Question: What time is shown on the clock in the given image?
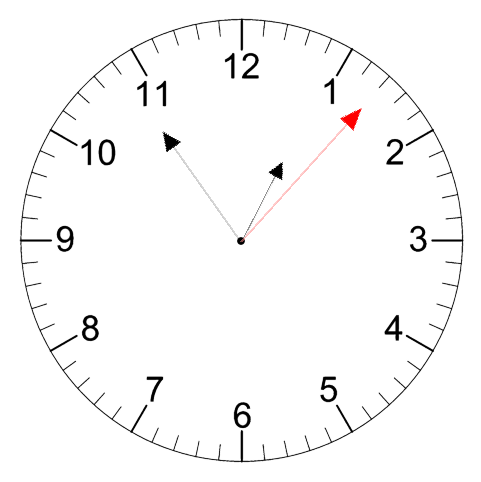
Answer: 12:54:07